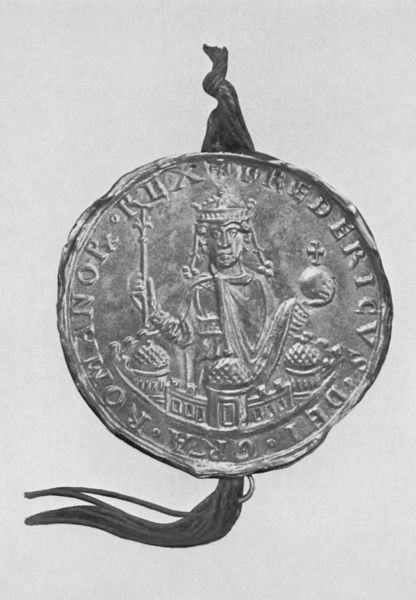
Titel: König Friedrich Barbarossa (1152-1155), Goldbulle, Maasgebiet (Lüttich)
Schlagwörter: band, silber, apfel, stab, könig, inschrift, macht, medaille, insignien, zepter, münze, umschrift, reichsapfel, königsapfel, siegelabdruck, siegenschnur, siegelschnur